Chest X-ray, PA view. Patient: 41 years old, sex M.
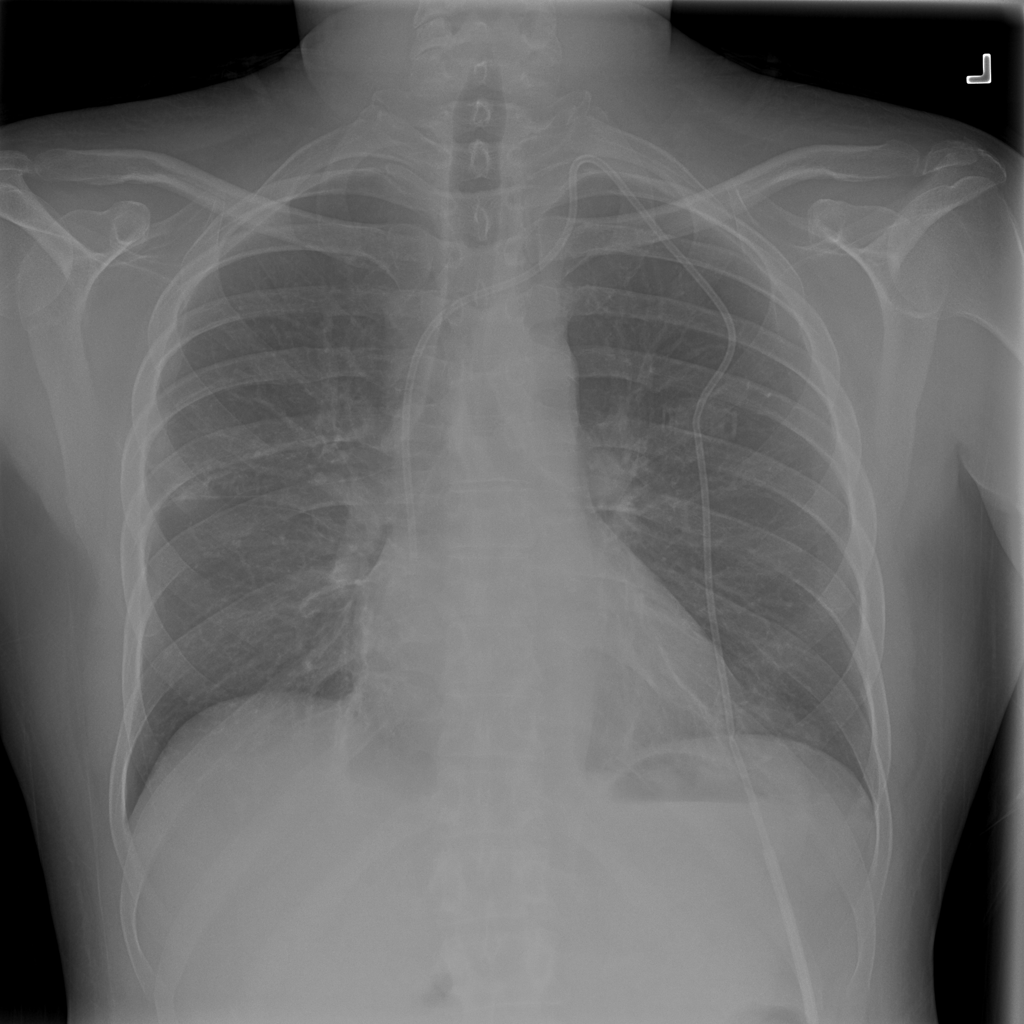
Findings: No Finding